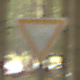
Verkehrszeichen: VorfahrtGewaehren
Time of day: MorningAfternoon
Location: Outdoor (Nature)
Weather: Overcast
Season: Winter
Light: Natural